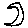
Label: moon